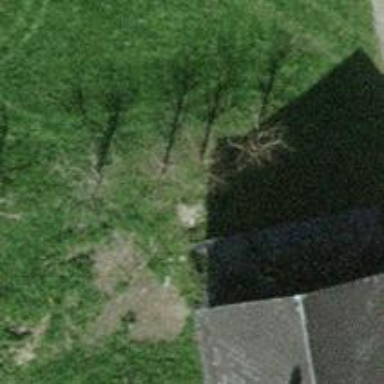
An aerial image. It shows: Broadleaved tree with lush leaves.